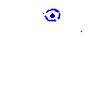
Particle: pion